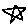
Label: star